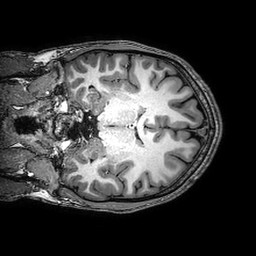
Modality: T1w
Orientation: coronal
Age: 26
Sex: male
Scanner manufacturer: philips
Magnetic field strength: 3 T
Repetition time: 0.008465 s
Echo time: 0.00391 s